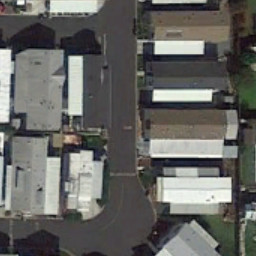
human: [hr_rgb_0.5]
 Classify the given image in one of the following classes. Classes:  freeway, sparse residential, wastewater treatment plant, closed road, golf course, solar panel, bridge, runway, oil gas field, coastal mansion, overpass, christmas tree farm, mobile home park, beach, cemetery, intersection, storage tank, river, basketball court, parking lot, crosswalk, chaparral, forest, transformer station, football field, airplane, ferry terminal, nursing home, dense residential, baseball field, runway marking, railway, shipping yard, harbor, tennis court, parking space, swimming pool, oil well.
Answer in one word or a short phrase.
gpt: mobile home park